Question: I am going to write the MVC, Microsoft exam (70-486) while preparing I come across one question frequently asking in the exam but I found a different answer in many websites.
Question is.
You need to display the "miles" unit description after the distance in the GetLog view. Which line of code
should you use to replace line GL21? (Each correct answer presents a complete solution.
Choose all that apply.)

A.
@log.Distance miles
B.
@Htrml.DisplayFor(model => log.Distance) miles
C.
@log.Distance.ToString() @Html.TextArea ("miles")
D.
@Htmi.DisplayFor(model => log.Distance.ToString()+ " miles")
For Ref see this <URL>
In some website the answer given is A, B while some website given A, C. I know A is right, but between B and C which one right and why? Please someone guide me
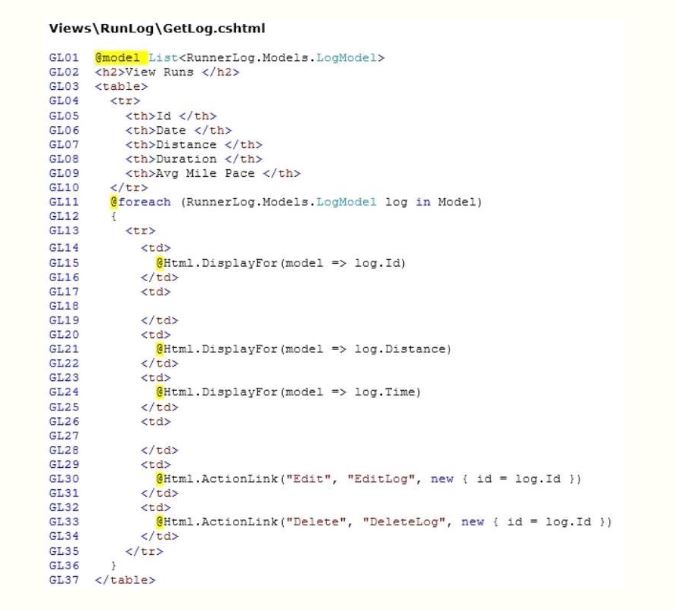
Answer: A. @log.Distance miles
Correct. The most straightforward and presumably most used syntax.
B. @Html.DisplayFor(model => log.Distance) miles
'DisplayFor' gives you the value (I assume 'log.Distance' is an 'int').
Correct. Assuming you didn't mess up the template, if you made one yourself.
C. @log.Distance.ToString() @Html.TextArea ("miles")
The '@log.Distance.ToString()' is correct, but the other part creates a textarea (multiline textbox) that has the '"miles"'.
Something like this: '<textarea name="miles"></textarea>'
Not correct.
D. @Html.DisplayFor(model => log.Distance.ToString()+ " miles")
'DisplayFor' gives you the value . In this case, the given datatype is a 'string', whereas the B answer had the given data type of 'log.Distance'. It's still correct, but will render it using a template for a 'string' rather than an 'int' (or whatever type 'log.Distance' is)
Correct. Assuming you didn't mess up the template, if you made it.